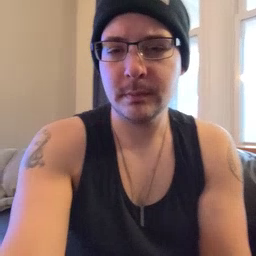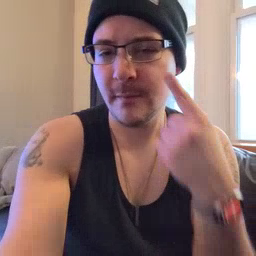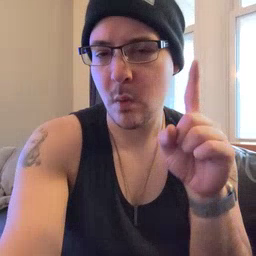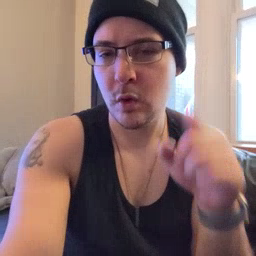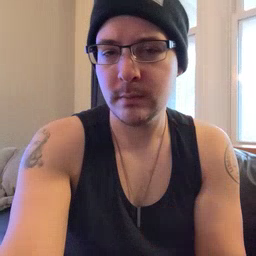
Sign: for